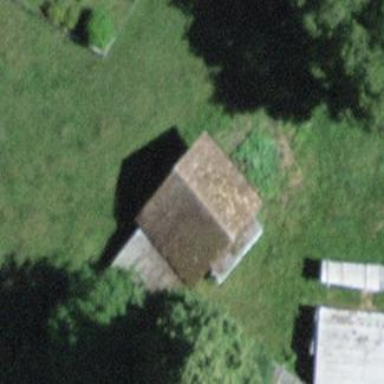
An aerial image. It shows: Barn.